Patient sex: M
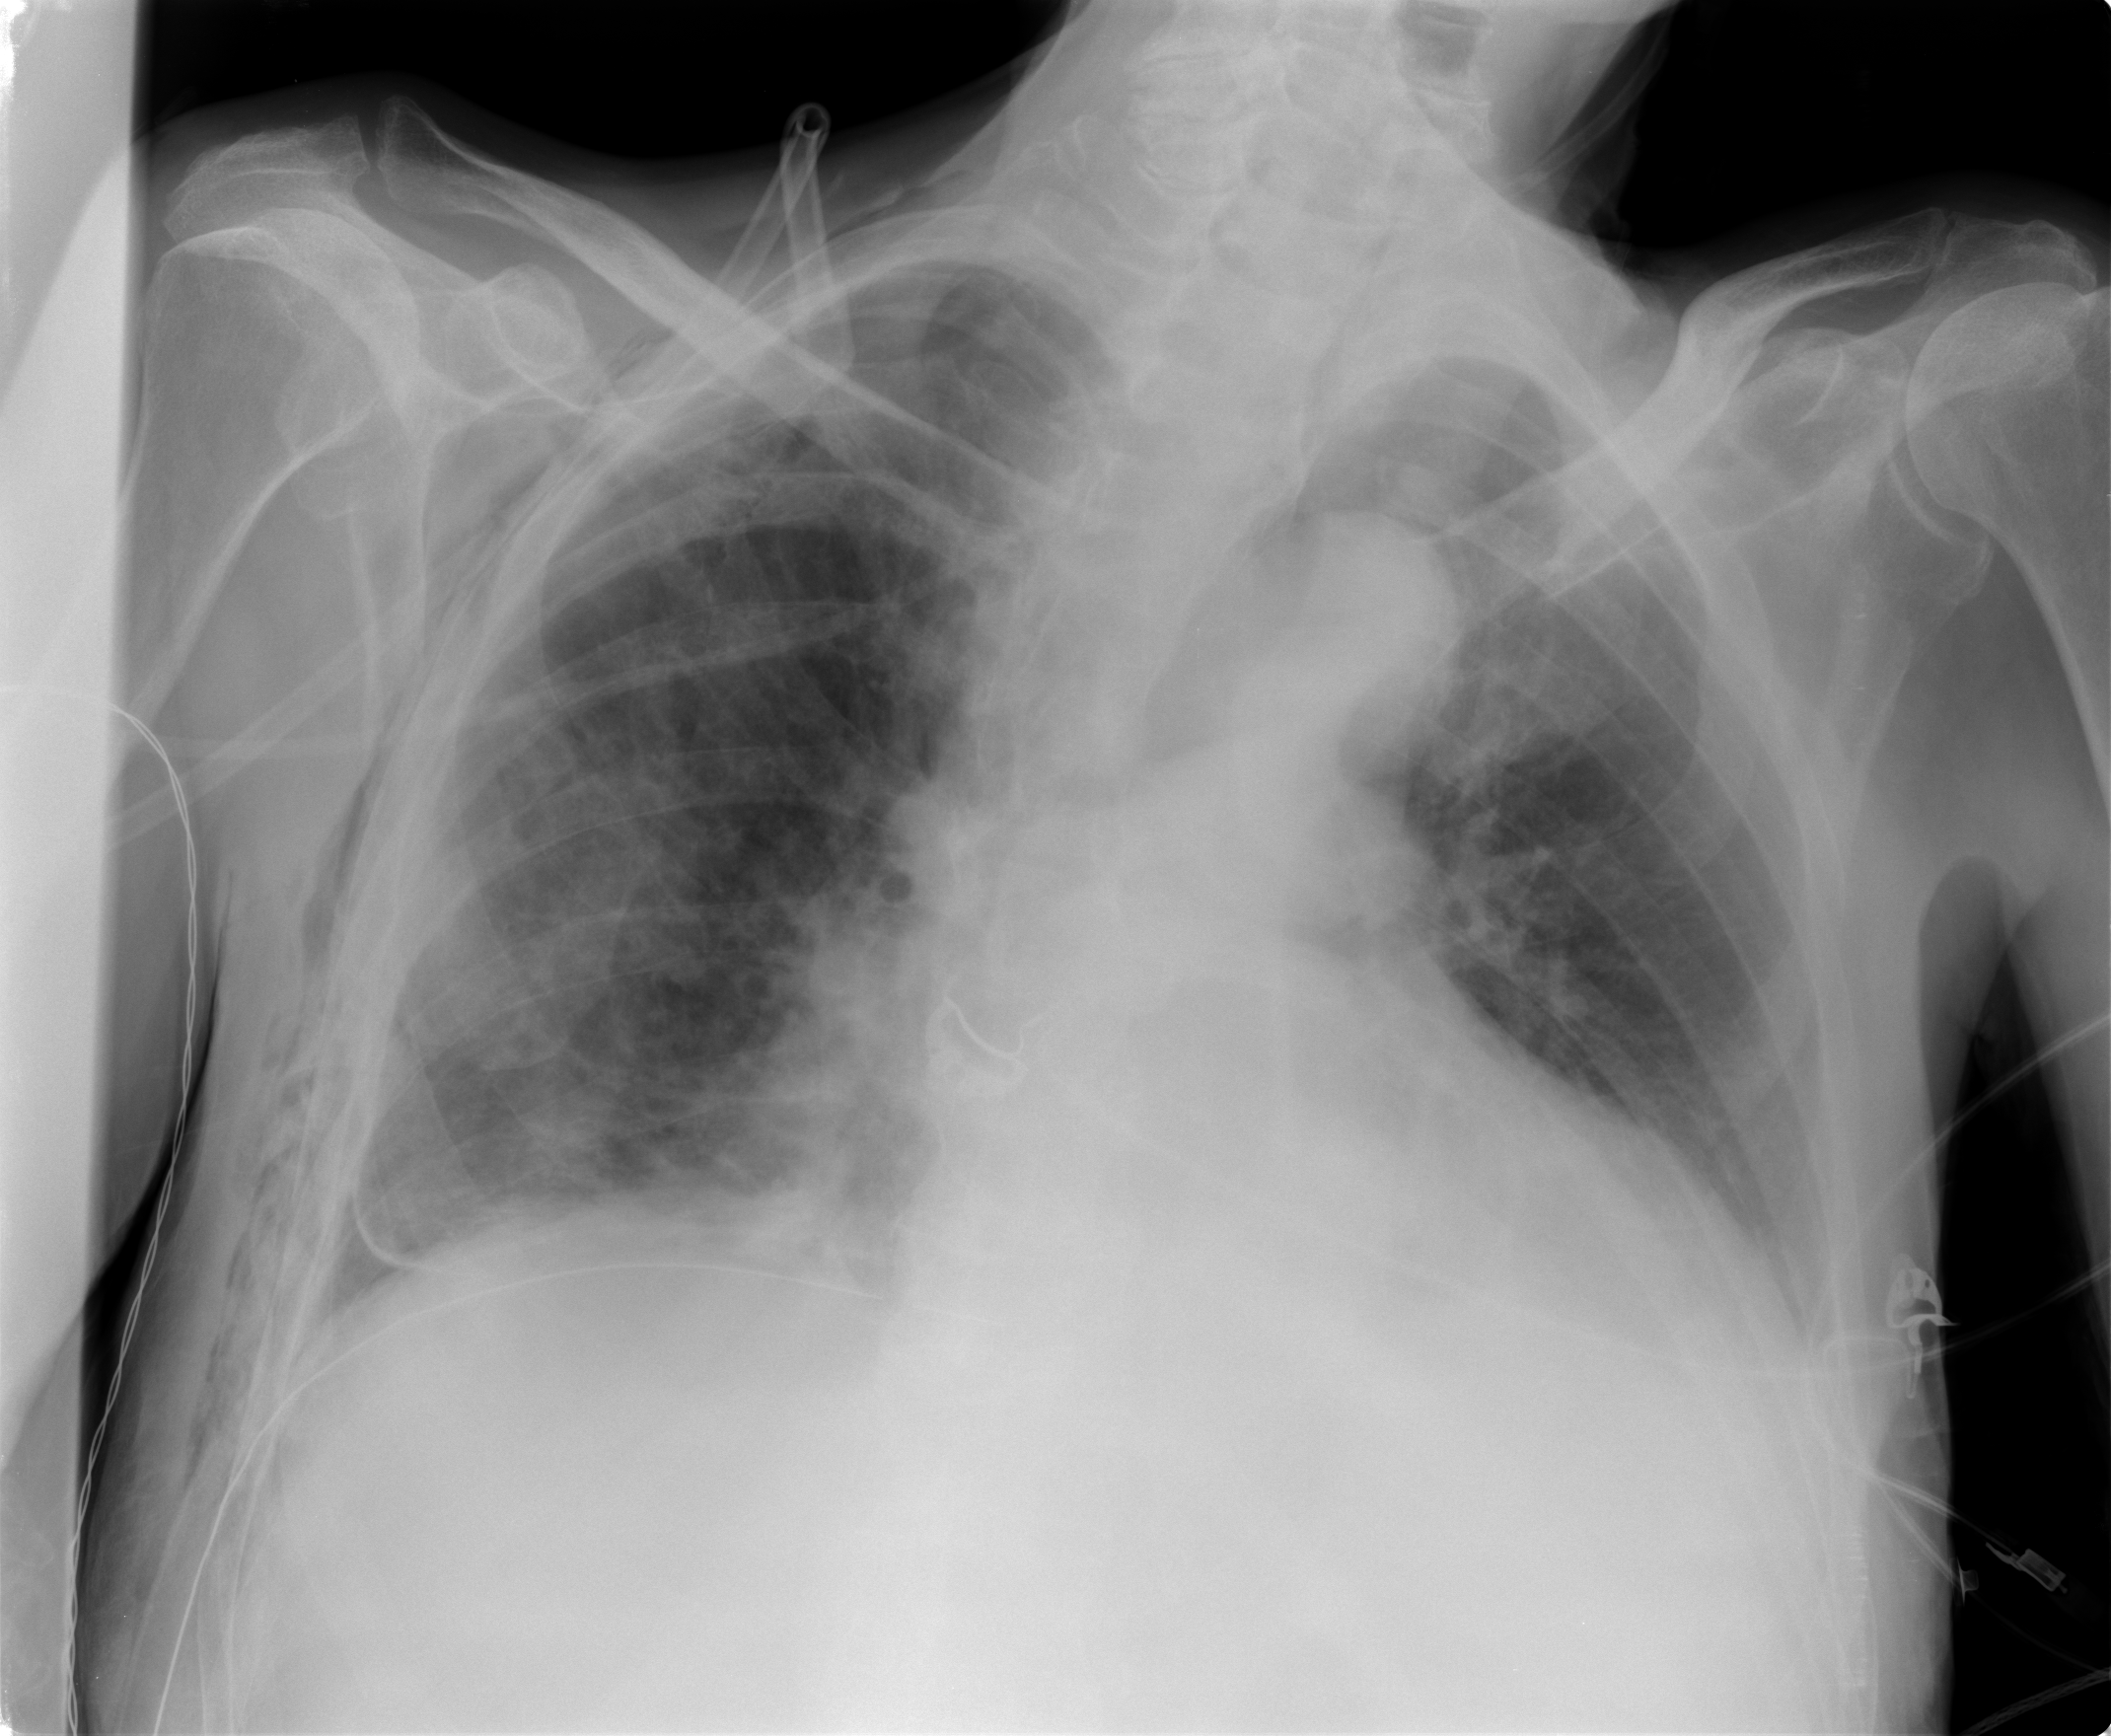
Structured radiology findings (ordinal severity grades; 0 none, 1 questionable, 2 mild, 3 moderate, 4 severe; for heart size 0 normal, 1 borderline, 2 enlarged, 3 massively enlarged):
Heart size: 0
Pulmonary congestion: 0
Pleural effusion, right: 0
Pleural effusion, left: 0
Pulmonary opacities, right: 0
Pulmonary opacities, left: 0
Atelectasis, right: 2
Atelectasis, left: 0